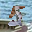
Label: 5